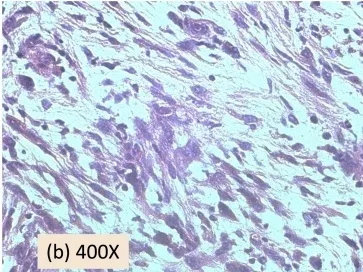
Pathological findings of the recurrent tumor. . (b) The tumor cells have eosinophilic cytoplasm and polymorphic nuclei with anisokaryosis. Physaliphorous cells are sometimes seen in association with proliferation of fibroblasts and capillaries. Cells are also seen proliferating in the interstitial region or form irregular bundles in myxoid stroma. (a, b: hematoxylin-eosin stain).
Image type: pathology (h&e)